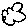
Label: cloud